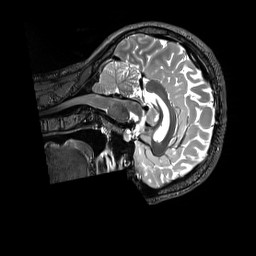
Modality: T2w
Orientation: sagittal
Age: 28
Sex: female
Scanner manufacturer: siemens
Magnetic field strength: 3 T
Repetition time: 3.2 s
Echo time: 0.728 s